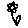
Label: flower